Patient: sex F, age 57
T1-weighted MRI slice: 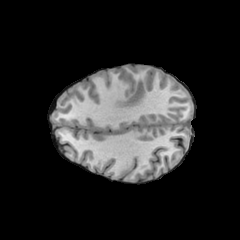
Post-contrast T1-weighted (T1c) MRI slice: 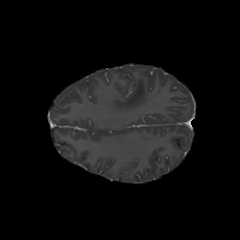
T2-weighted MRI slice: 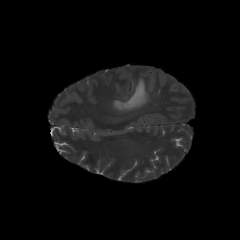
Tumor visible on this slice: yes
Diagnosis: Glioblastoma, IDH-wildtype
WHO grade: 4